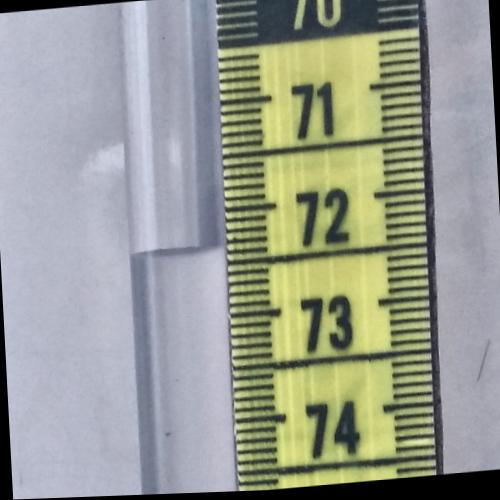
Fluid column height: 72.3 cm